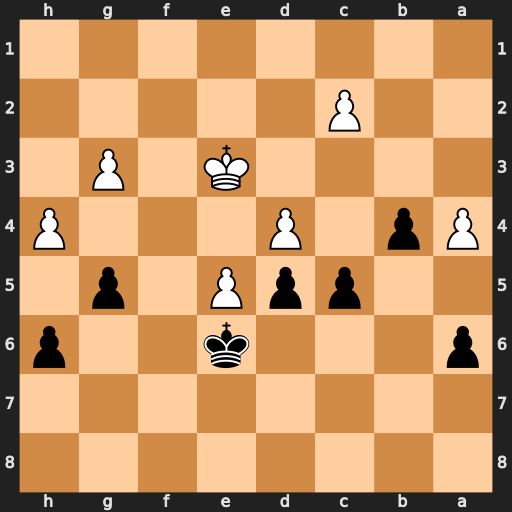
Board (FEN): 8/8/p3k2p/2ppP1p1/Pp1P3P/4K1P1/2P5/8
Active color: b
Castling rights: -
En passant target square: -
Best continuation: cxd4+ Kxd4 g4 a5 h5 Kc5 Kxe5